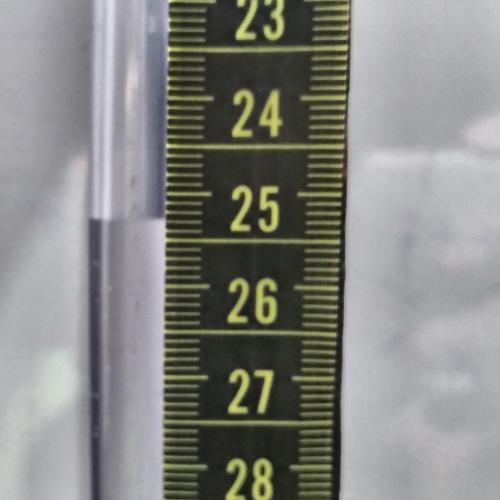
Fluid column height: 25.3 cm